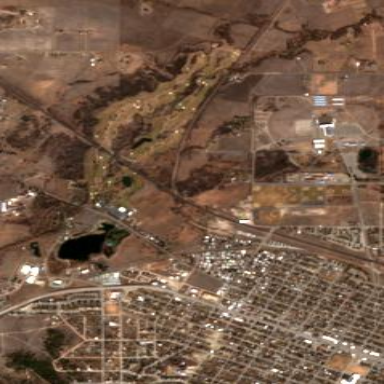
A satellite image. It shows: Golf course surrounded by greenery.